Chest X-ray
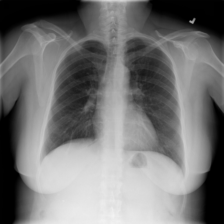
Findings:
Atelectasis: negative
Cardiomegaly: negative
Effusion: negative
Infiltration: negative
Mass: negative
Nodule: negative
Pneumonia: negative
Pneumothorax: negative
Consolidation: negative
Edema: negative
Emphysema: negative
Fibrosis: negative
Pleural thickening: negative
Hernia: negative